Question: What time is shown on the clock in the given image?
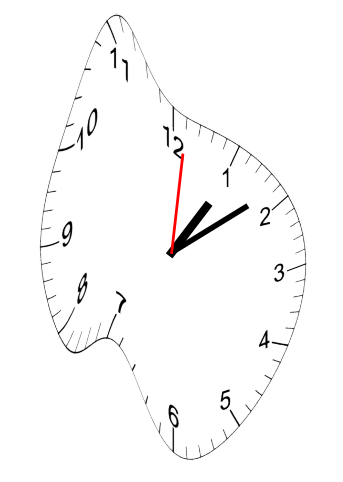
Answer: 01:09:01